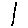
Label: line